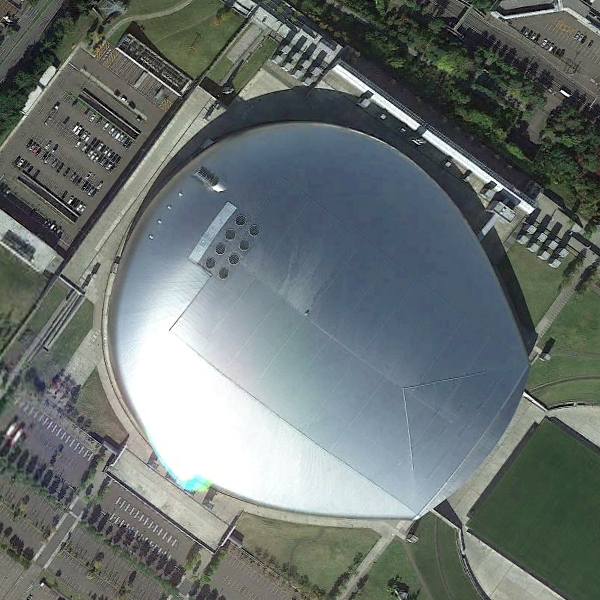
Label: Center